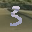
Label: 3